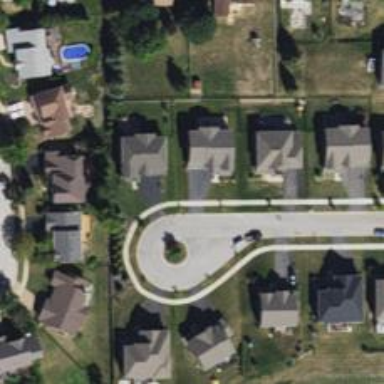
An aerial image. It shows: Turning loop on the road.